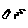
Label: zigzag